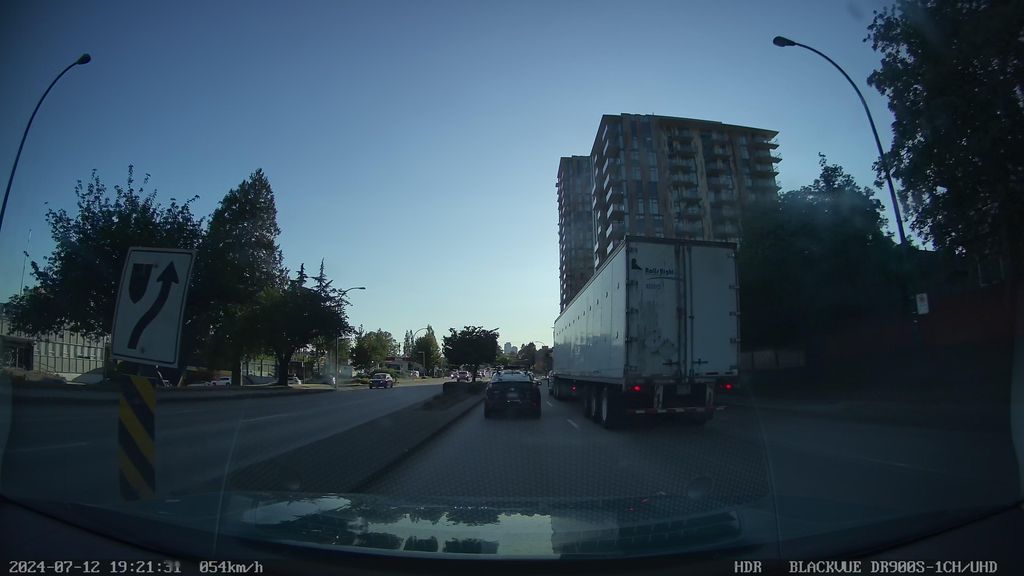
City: vancouver